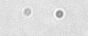
Label: camera_spot